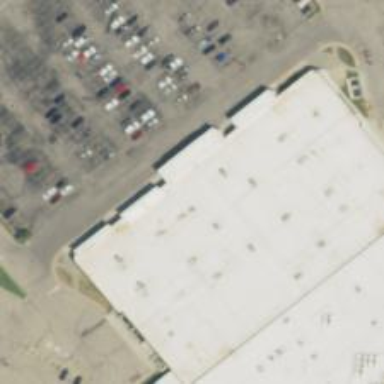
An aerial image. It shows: Retail building.